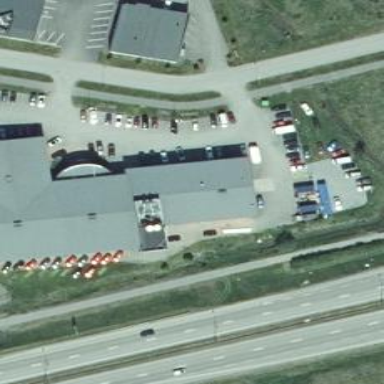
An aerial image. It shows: Retail building housing car shop.